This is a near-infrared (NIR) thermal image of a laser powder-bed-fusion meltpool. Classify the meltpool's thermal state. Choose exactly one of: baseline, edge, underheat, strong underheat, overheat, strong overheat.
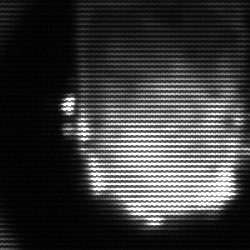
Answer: baseline